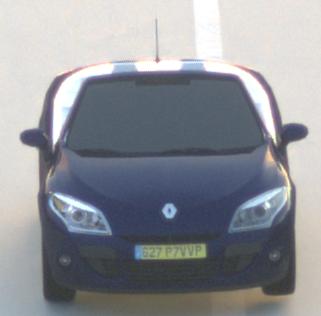
Make: Renault
Model: Mégane Coupé-Cabriolet 1.6 16V 110
Detailed model: Mégane (III) Coupé-Cabriolet
Model produced from: 2010/06
Model produced until: 2013/03
Doors: 2
Color: blue
Road condition: dry road
Daytime: dawn
Contrast: medium contrast